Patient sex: F
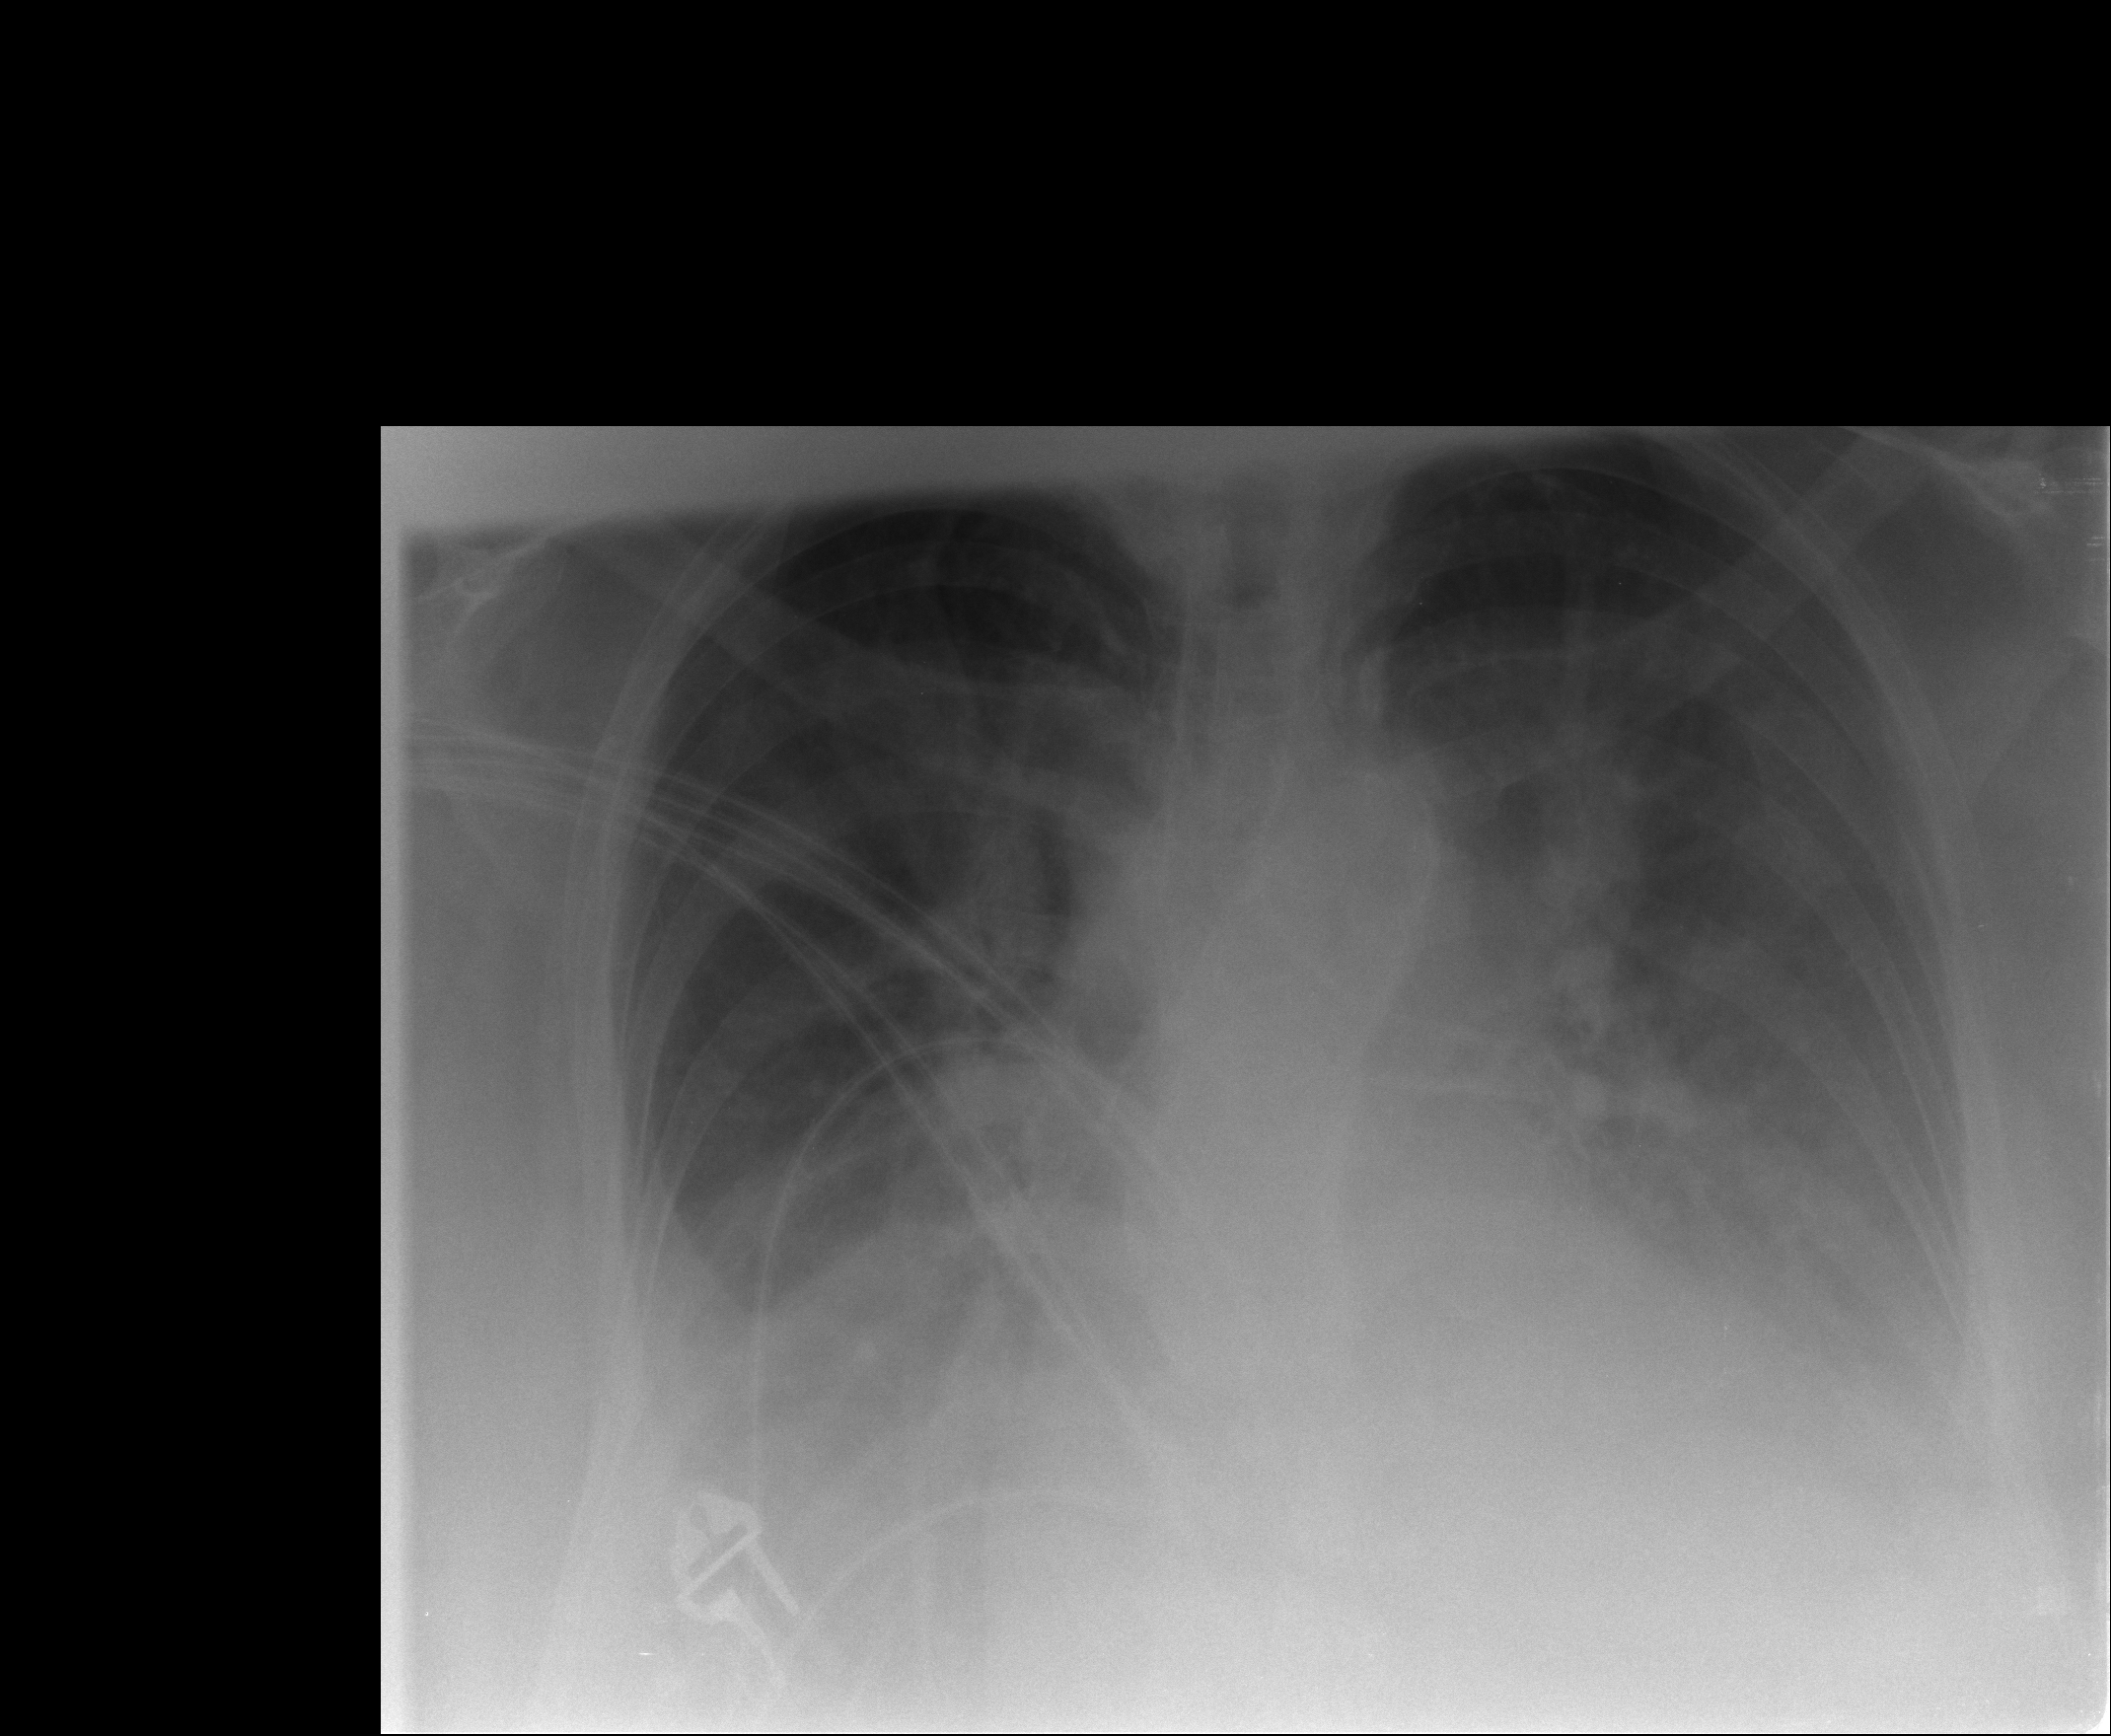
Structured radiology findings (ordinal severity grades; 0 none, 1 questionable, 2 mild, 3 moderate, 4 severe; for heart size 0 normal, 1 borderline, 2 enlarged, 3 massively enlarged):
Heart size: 2
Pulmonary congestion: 2
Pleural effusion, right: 2
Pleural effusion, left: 2
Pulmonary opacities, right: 1
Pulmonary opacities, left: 1
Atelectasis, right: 2
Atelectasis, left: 2